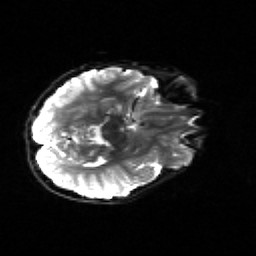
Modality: sbref
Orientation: axial
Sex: female
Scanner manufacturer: siemens
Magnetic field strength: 3 T
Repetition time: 5 s
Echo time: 0.071 s